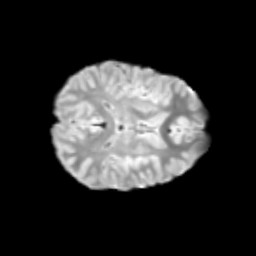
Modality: T2w
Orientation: axial
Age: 11
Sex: female
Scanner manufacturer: siemens
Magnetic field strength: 3 T
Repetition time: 3.8 s
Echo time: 0.07 s